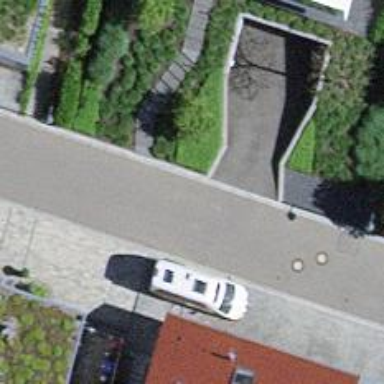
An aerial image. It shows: Smoothly paved residential road.